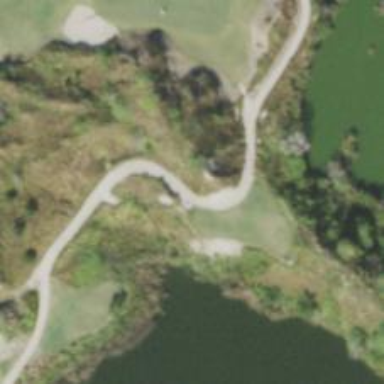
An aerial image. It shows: Path used for both walking and golf.